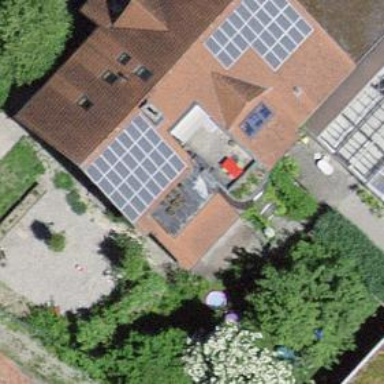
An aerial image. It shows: Solar power generator utilizing photovoltaic technology with solar photovoltaic panels.